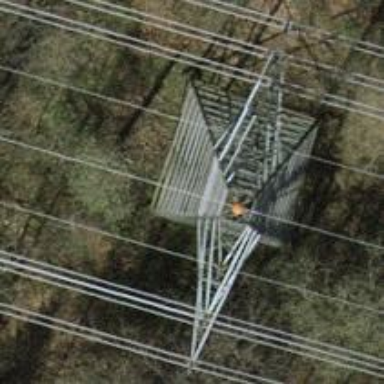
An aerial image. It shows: Power tower.